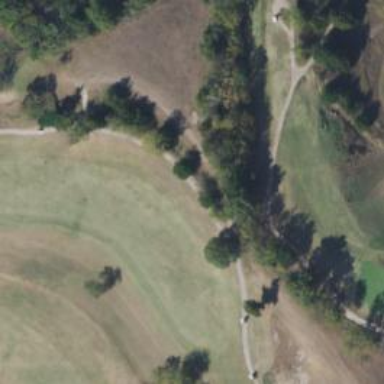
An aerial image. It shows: Golf hole.